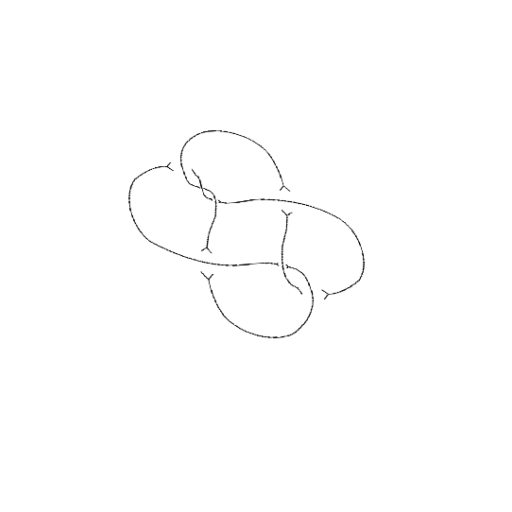
Crossing number: 7